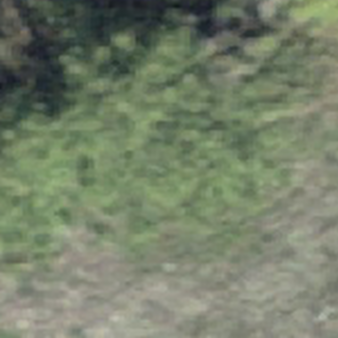
Label: other